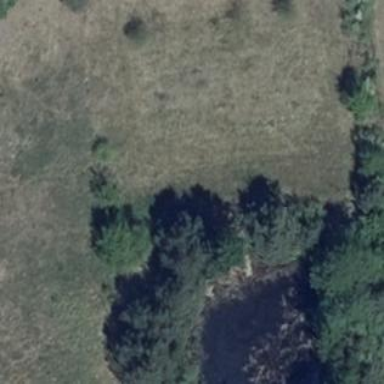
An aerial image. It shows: Patch of scrub vegetation.